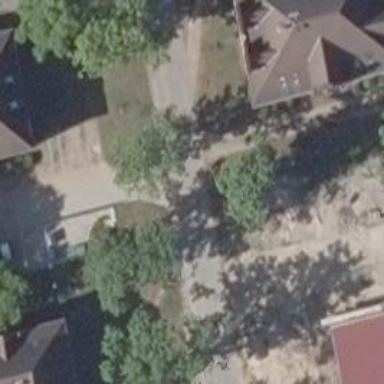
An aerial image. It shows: Residential road with sidewalks on both sides.